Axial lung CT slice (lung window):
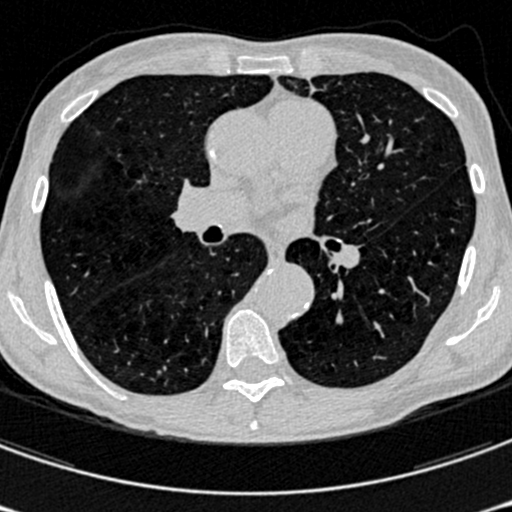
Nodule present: no